Interaction volume radius: 5 \u00c5
Interaction volume height: 10 \u00c5
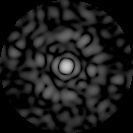
Disorder parameter: 0.8522